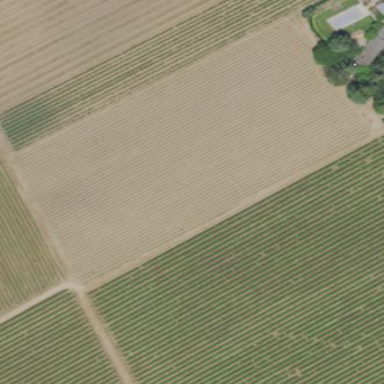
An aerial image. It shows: Vineyard with grape crops.